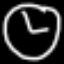
Label: clock